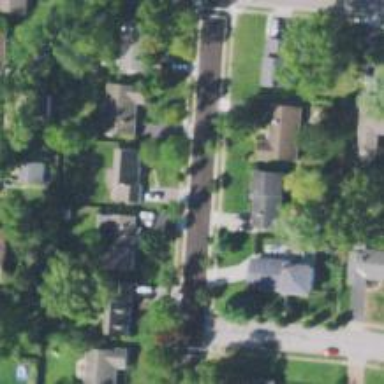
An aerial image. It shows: Residential driveway serving as service road.